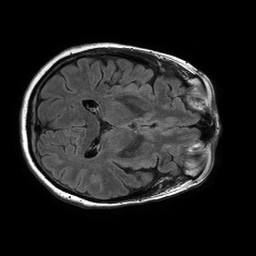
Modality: FLAIR
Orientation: axial
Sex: female
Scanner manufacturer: philips
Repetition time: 11 s
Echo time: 0.125 s